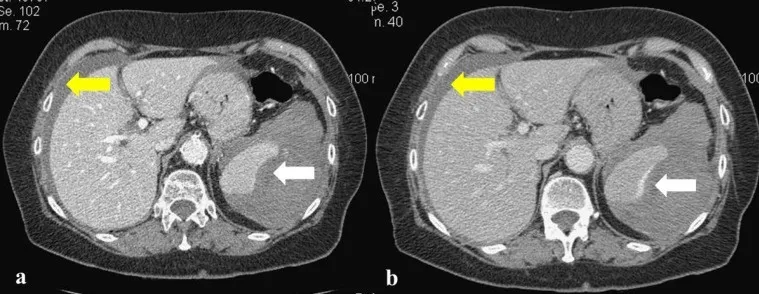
Abdominal computed tomography with intravenous contrast.
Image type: radiology (ct)